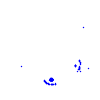
Particle: proton